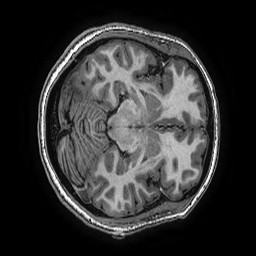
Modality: T1w
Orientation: axial
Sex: female
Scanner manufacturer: ge
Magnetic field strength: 3 T
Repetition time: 0.0077 s
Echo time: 0.003436 s